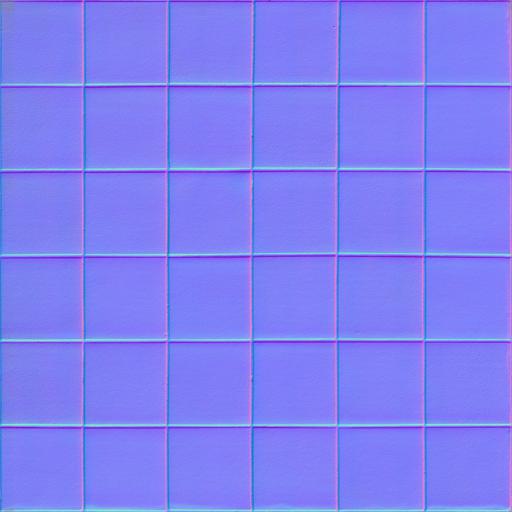
brown clean floor orange rough stone tiled tiles